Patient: sex M, age 57
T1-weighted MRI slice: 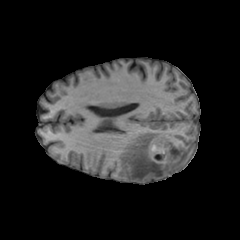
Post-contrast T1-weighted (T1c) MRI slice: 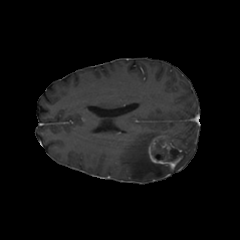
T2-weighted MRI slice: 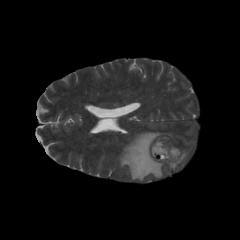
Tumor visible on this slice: yes
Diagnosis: Glioblastoma, IDH-wildtype
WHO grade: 4